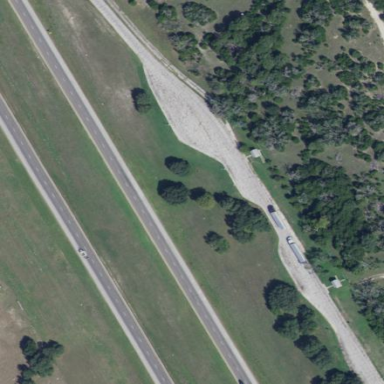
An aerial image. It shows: Rest area along the road with picnic tables.